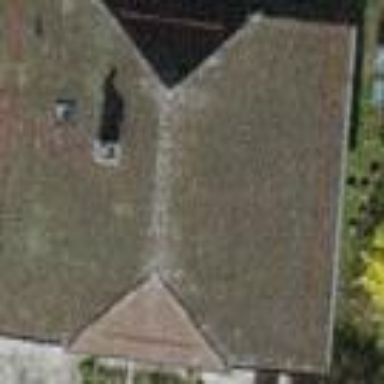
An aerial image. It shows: Detached building with half-hipped roof.